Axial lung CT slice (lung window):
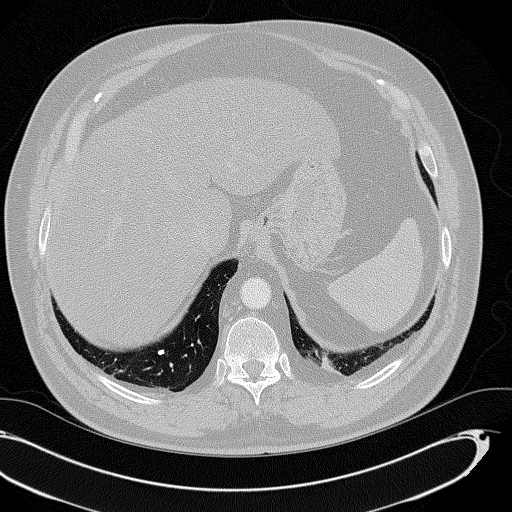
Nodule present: yes
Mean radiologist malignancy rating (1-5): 1